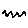
Label: zigzag